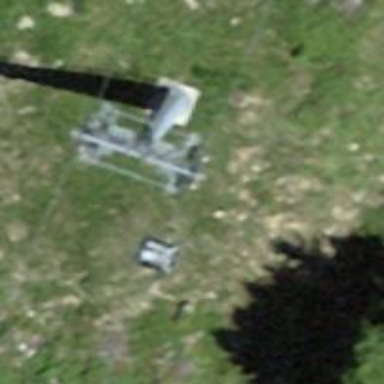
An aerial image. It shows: Pylon used for aerialway.